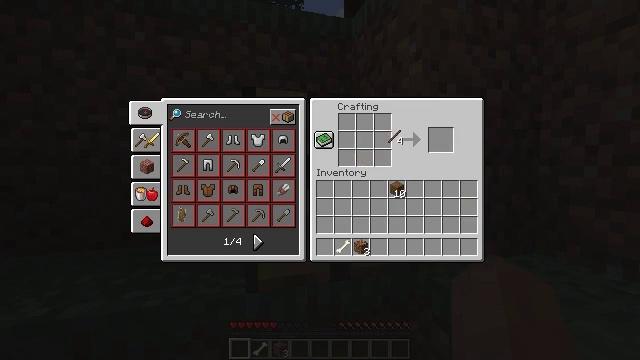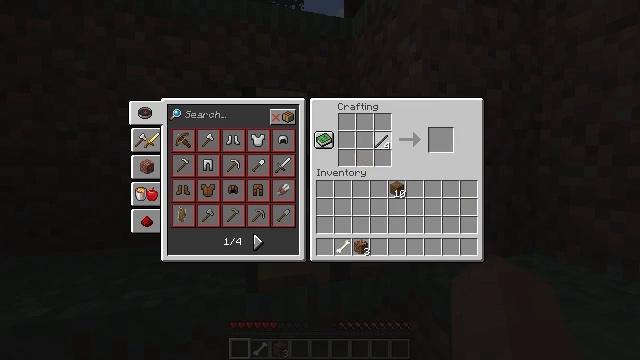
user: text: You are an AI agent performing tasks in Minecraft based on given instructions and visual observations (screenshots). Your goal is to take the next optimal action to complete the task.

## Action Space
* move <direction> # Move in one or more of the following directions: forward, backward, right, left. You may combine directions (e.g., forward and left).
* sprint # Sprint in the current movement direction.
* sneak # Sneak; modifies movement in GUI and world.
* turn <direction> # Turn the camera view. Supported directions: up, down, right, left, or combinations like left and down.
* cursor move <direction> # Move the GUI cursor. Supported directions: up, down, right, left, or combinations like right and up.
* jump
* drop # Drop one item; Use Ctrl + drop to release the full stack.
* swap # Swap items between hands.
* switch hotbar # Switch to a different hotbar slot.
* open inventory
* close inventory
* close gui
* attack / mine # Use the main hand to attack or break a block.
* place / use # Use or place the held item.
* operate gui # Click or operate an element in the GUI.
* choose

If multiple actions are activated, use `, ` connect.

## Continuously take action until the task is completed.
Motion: motion action
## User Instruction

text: Open the inventory and craft sticks.
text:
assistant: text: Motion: cursor move left
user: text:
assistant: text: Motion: no_op